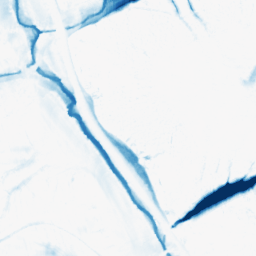
Category: morphological
Decomposition family: morphological_ellipse
Decomposition parameters: operation: closing
width: 30
height: 20
Upsampling method: bilinear
Upsampling parameters: scale: 2
Upsampling scale: 2